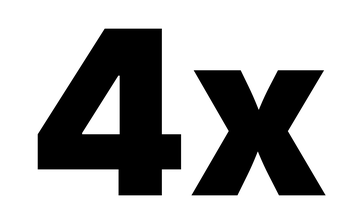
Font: Inter_Black